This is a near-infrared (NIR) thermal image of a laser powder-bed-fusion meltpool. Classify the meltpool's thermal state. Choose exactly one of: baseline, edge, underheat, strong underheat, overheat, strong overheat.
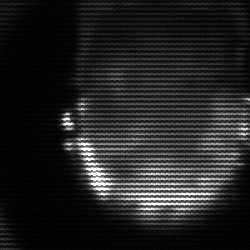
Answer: baseline